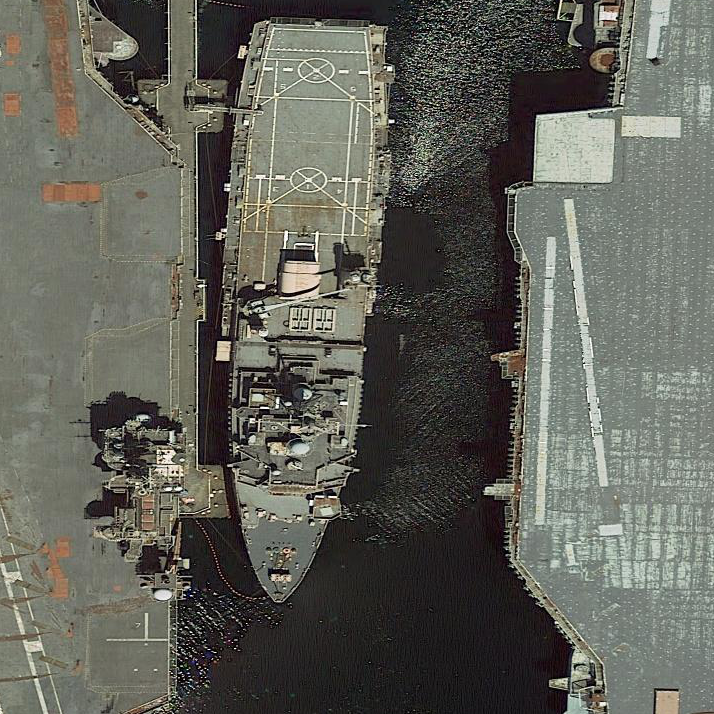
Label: combat